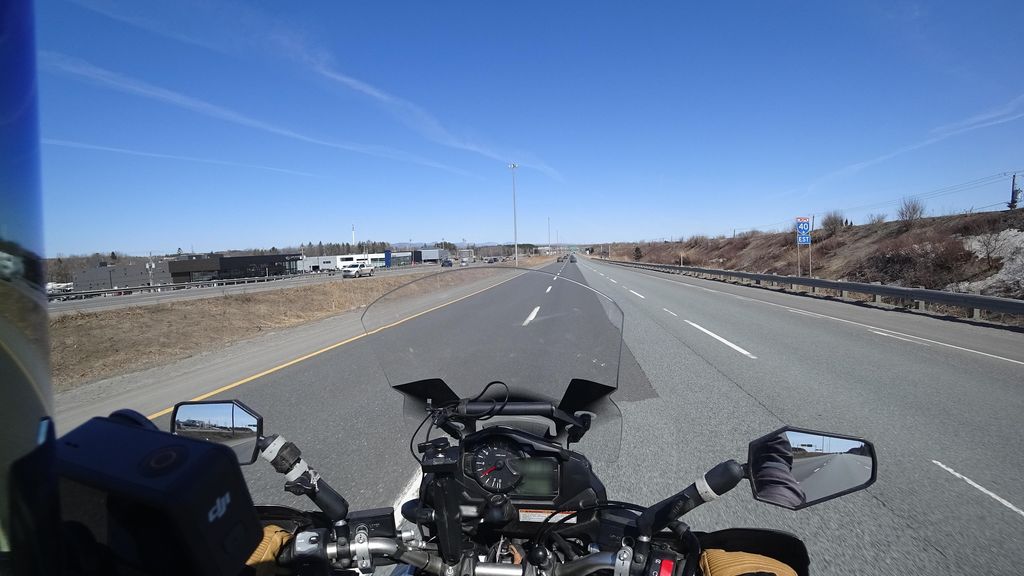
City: quebec_city